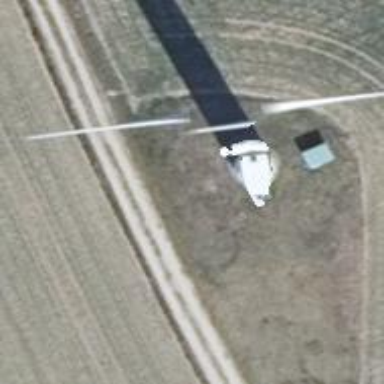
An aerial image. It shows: Wind generator with horizontal axis. The generator is wind turbine.